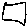
Label: square